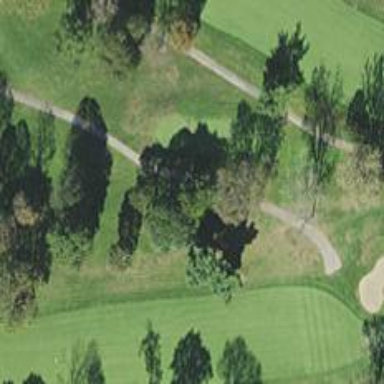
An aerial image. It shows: Golf cartpath that is also road path.